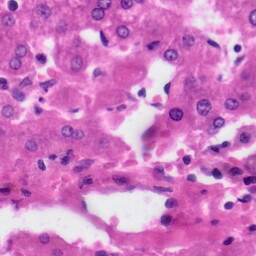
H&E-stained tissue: Liver